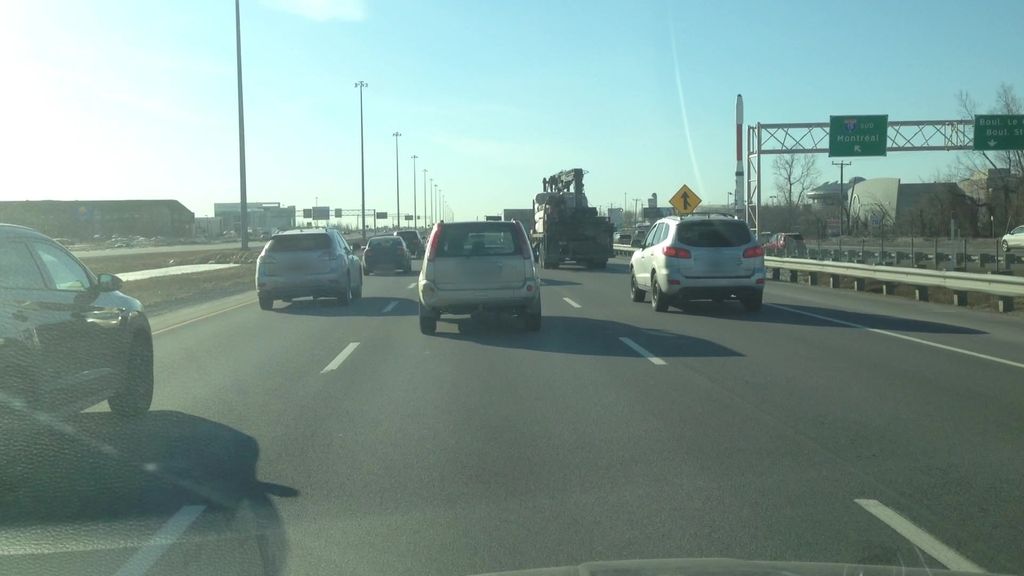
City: montreal